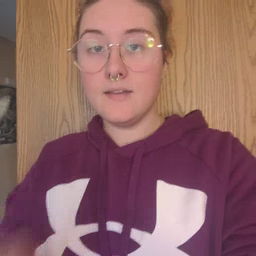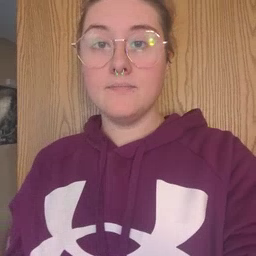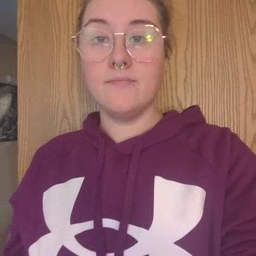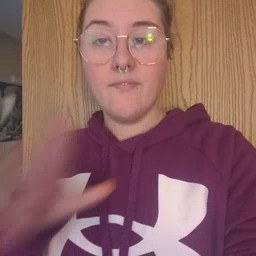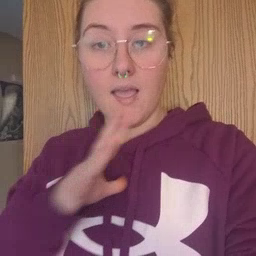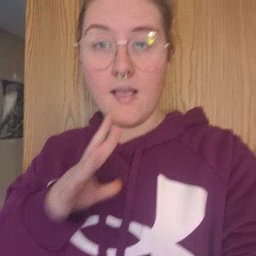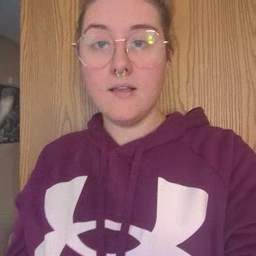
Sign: fine